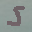
Label: 5